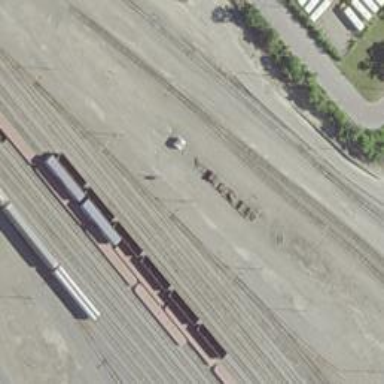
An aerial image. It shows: Railway yard.